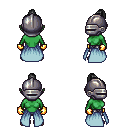
a pixel art fantasy rpg character, female body template, orc, green skin, overskirt, metal pants, gray short topknot hairstyle, metal helm, gold gloves, maroon shoes, four views (front, back, left, right), 2x2 character sprite sheet, small pixel art, hard edges, no anti-aliasing